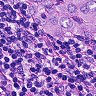
Metastatic tissue present: yes